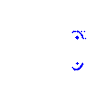
Particle: proton